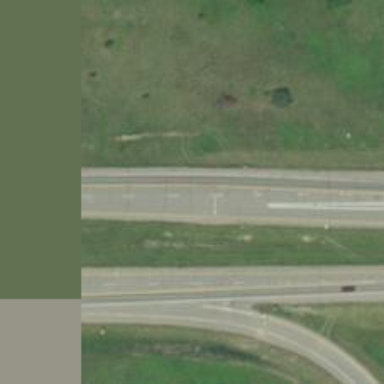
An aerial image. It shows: Trunk highway.